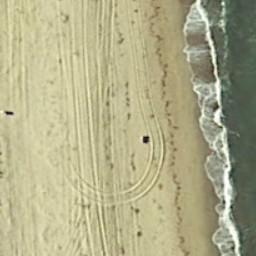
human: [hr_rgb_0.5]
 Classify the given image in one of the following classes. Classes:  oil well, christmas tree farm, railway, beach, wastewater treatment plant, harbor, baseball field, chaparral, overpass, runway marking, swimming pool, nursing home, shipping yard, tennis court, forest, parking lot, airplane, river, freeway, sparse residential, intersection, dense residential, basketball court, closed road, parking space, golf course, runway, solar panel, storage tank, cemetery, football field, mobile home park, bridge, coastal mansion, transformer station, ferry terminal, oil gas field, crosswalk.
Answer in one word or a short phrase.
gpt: beach